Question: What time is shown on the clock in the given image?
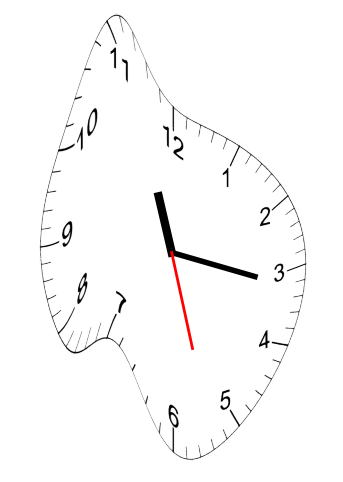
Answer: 11:16:27